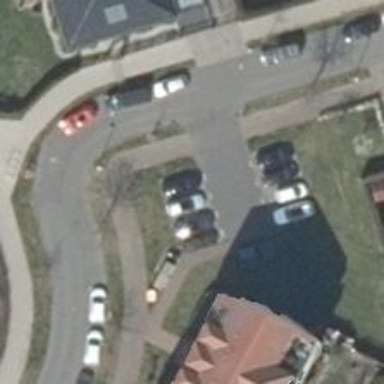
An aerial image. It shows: Road serving as parking aisle.